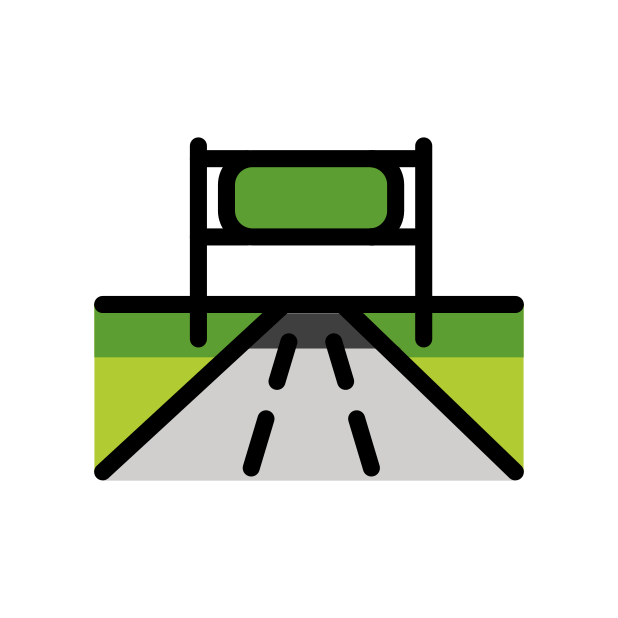
Emoji: 🛣
Name: motorway
Unicode: 0x1f6e3